Interaction volume radius: 5 \u00c5
Interaction volume height: 45 \u00c5
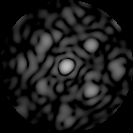
Disorder parameter: 0.5189